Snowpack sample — Buffalo Mountain, Silverthorne, Colorado, USA (1/25/25, 10:11 AM MST)
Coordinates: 39.6222, -106.1139
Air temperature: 22 °F
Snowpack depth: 110 cm
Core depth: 10 cm
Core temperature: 46.4 °F
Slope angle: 12°, slope face: 102°
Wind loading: high
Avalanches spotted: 0
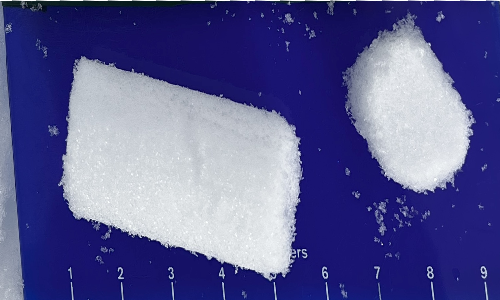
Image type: core
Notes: No avalanches nearby, collected on the outskirts of a fire break 15 meters from the treeline, on way to Buffalo and Red Mountain